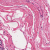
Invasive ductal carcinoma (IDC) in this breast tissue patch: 0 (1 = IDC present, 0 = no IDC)